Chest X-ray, AP view. Patient: 24 years old, sex M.
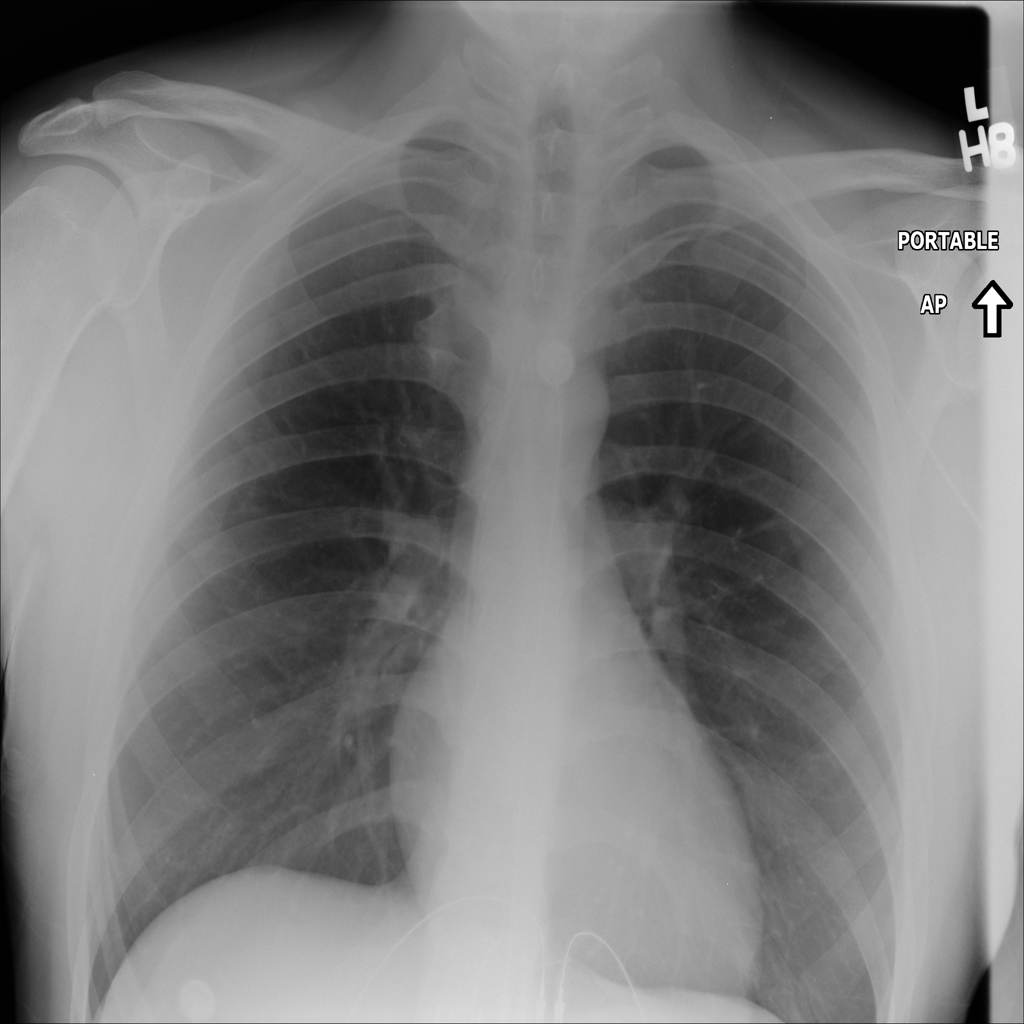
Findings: No Finding